Question: I'm using andengine to create a physic simulation via box2d.
The bodies are created through PhysicsFactory using Sprites.
My idea is to procedurally position these sprites, following this pattern:
basically one central sprites which represent my world coordinates center, and a series of cloned sprites that are created by rotating the base sprite around myWorld center (the "X" inside the circle).
I've tried to use opengl way inside andengine (translate, rotate, back-translate)
'''
super(stamiRadious, 0, image); //stamiDoadious is te distance from radix (world center) and "petal" attach point
this.setRotationCenter(0, 0);
this.setRotation((float) Math.toDegrees(angleRad));
this.setPosition(this.getX()+radixX, this.getY()+radixY);
'''
but i failed: results are not right (wrong final position, and wrong box2d body property as if the sprite is much larger than the image)
I belive part of the problem relies on my interpretation on 'setRotation' and 'setRotationCenter', and in general on my understanding of andengine coordinates system + box2d cordinates system.
Any thoughts/links to doc/explanation?
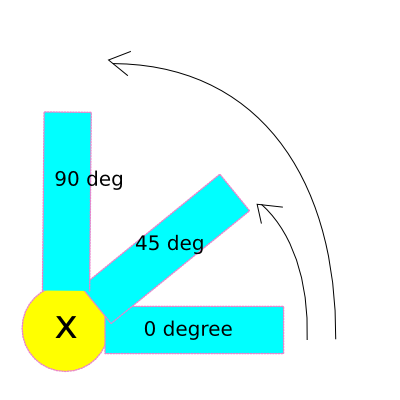
Answer: Once you created a Physics representation (Body) of a Sprite, you should be very careful on how you modify the Sprite! Usually you don't modify the Sprite anymore at all, but instead modify the Body, by calling
'''
someBody.setTransform(); // Note that positions must be divided by PhysicsConstants.PIXEL_TO_METER_RATIO_DEFAULT!
'''
Hope that helped :)